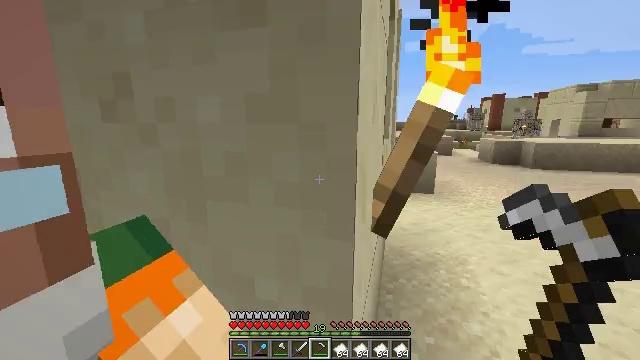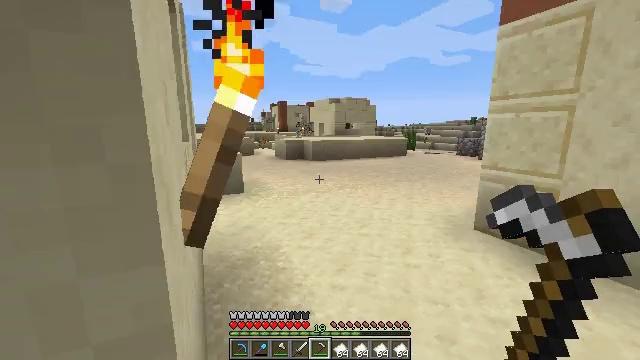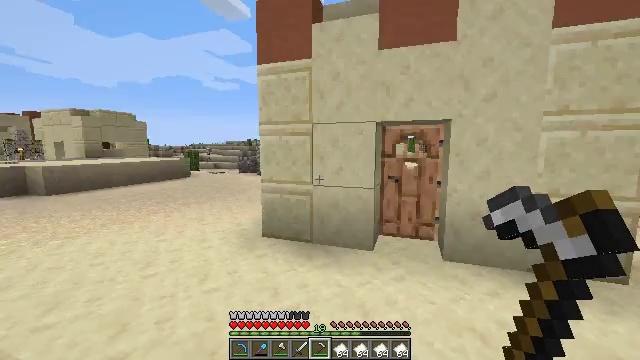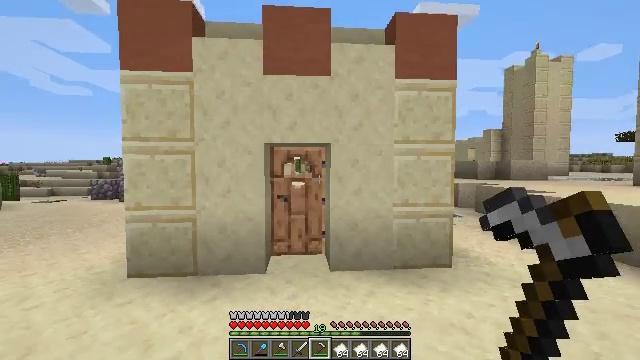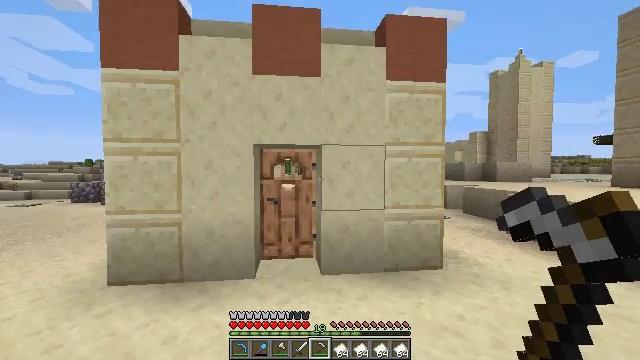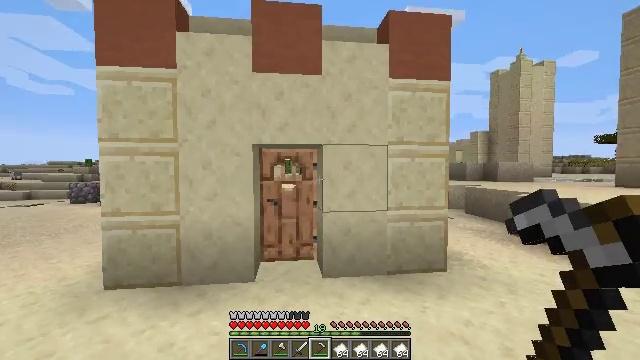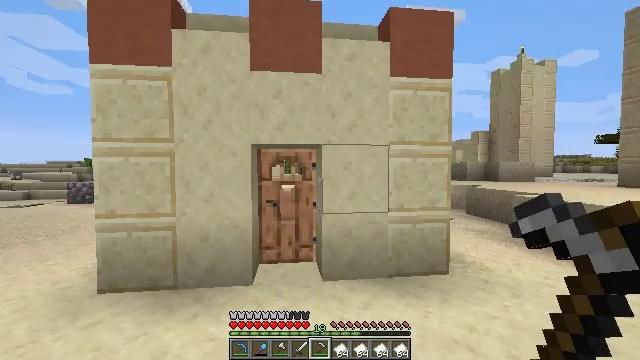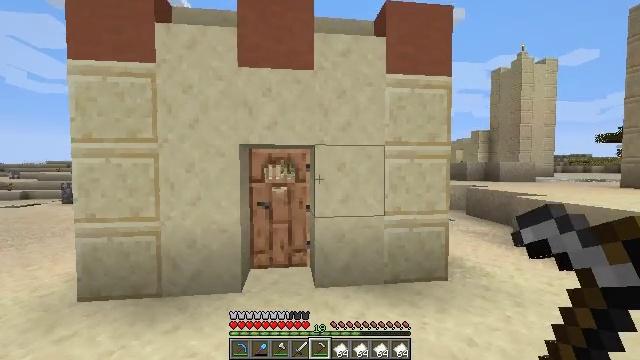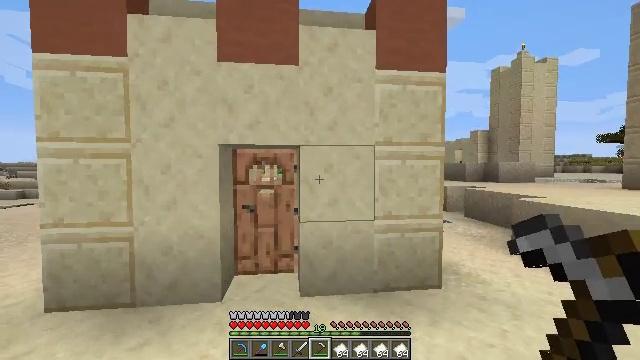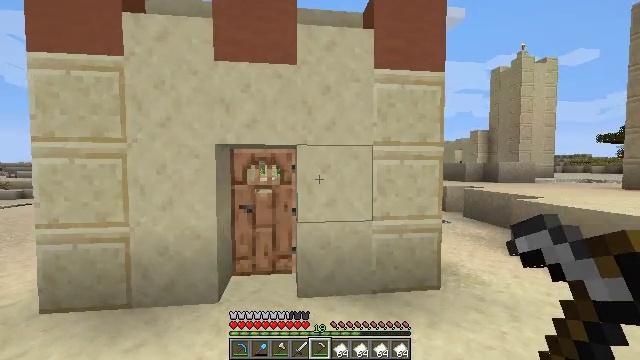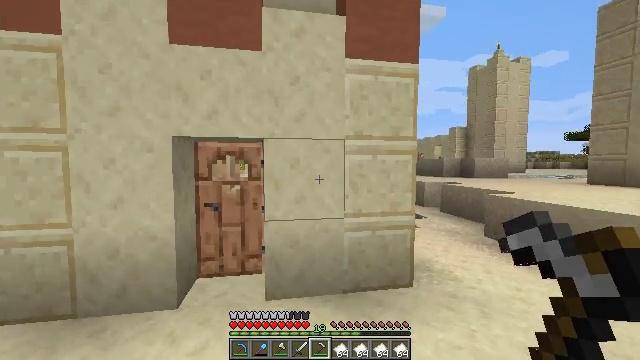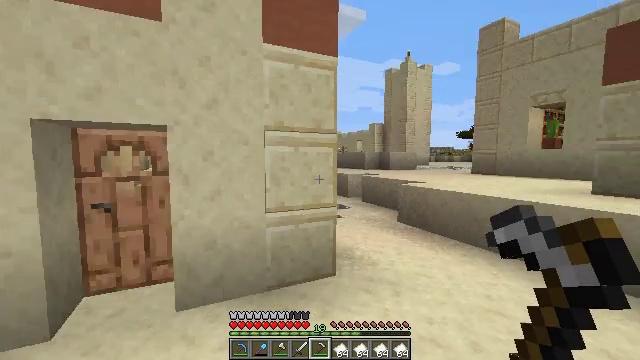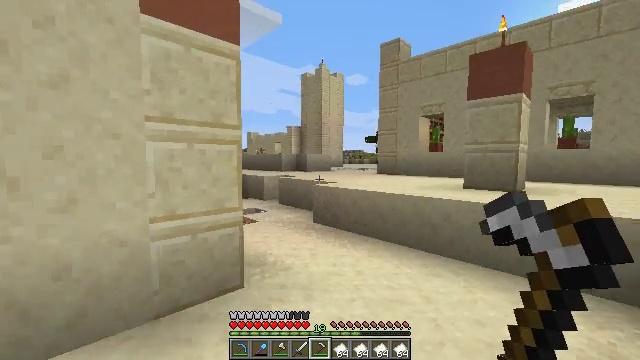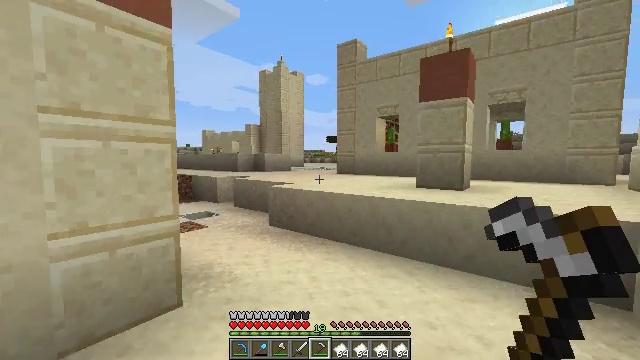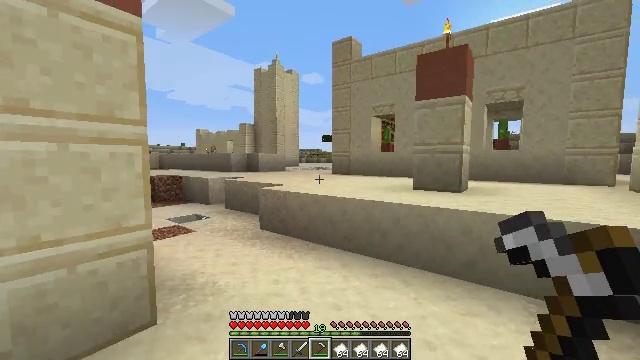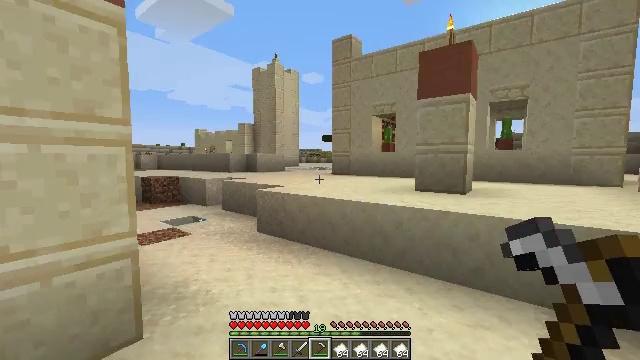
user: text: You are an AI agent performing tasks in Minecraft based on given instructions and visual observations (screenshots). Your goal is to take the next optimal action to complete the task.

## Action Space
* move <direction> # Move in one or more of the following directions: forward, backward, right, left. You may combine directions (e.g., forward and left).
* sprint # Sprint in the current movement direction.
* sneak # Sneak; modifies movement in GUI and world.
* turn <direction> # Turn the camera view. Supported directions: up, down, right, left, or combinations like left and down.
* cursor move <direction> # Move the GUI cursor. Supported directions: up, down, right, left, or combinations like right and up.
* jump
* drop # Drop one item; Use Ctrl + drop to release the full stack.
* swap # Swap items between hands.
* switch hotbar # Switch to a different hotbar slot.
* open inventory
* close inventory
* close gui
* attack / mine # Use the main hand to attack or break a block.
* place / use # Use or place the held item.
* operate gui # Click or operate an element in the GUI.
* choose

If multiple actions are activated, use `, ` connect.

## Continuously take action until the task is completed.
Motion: motion action
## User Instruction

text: Gather the acacia wall sign.
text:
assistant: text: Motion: turn right
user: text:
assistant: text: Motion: turn right and up
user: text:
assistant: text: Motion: turn right and up
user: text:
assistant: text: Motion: move forward, turn right
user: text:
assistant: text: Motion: move forward and move right
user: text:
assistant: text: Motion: move forward and move right
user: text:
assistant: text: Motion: move forward and move right
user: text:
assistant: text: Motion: move forward and move right
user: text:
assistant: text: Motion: move forward and move right
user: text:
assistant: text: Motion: move forward and move right, turn right and down
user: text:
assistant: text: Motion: move forward and move right, turn right and down
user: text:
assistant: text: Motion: move forward and move right, turn right
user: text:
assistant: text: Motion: move forward and move right, turn right
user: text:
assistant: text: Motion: move forward
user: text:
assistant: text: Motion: move forward
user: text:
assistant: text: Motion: move forward
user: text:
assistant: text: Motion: move forward
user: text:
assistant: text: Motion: move forward
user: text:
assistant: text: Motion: move forward
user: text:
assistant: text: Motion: move forward, sprint
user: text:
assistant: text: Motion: move forward, sprint
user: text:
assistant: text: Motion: move forward, sprint
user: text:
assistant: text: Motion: move forward, sprint
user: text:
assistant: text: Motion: move forward, sprint, turn right and down
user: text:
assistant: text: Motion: move forward, sprint, turn right
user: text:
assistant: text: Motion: move forward, sprint, turn right and down
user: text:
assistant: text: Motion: move forward, sprint, jump
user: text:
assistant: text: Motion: move forward, sprint, jump
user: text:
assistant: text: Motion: move forward, sprint, jump
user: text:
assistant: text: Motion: move forward, sprint, jump